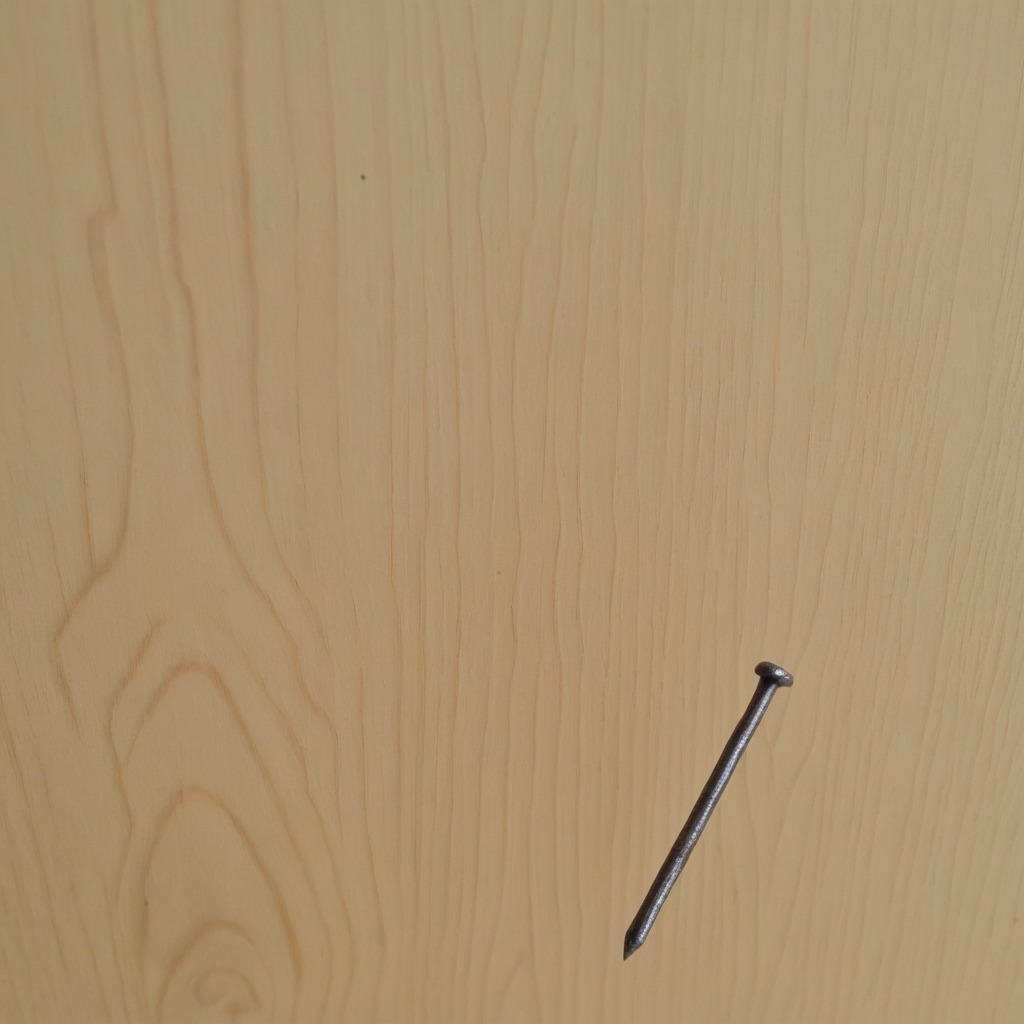
A nail lying on a plywood surface in a paint workshop lit by afternoon window light.